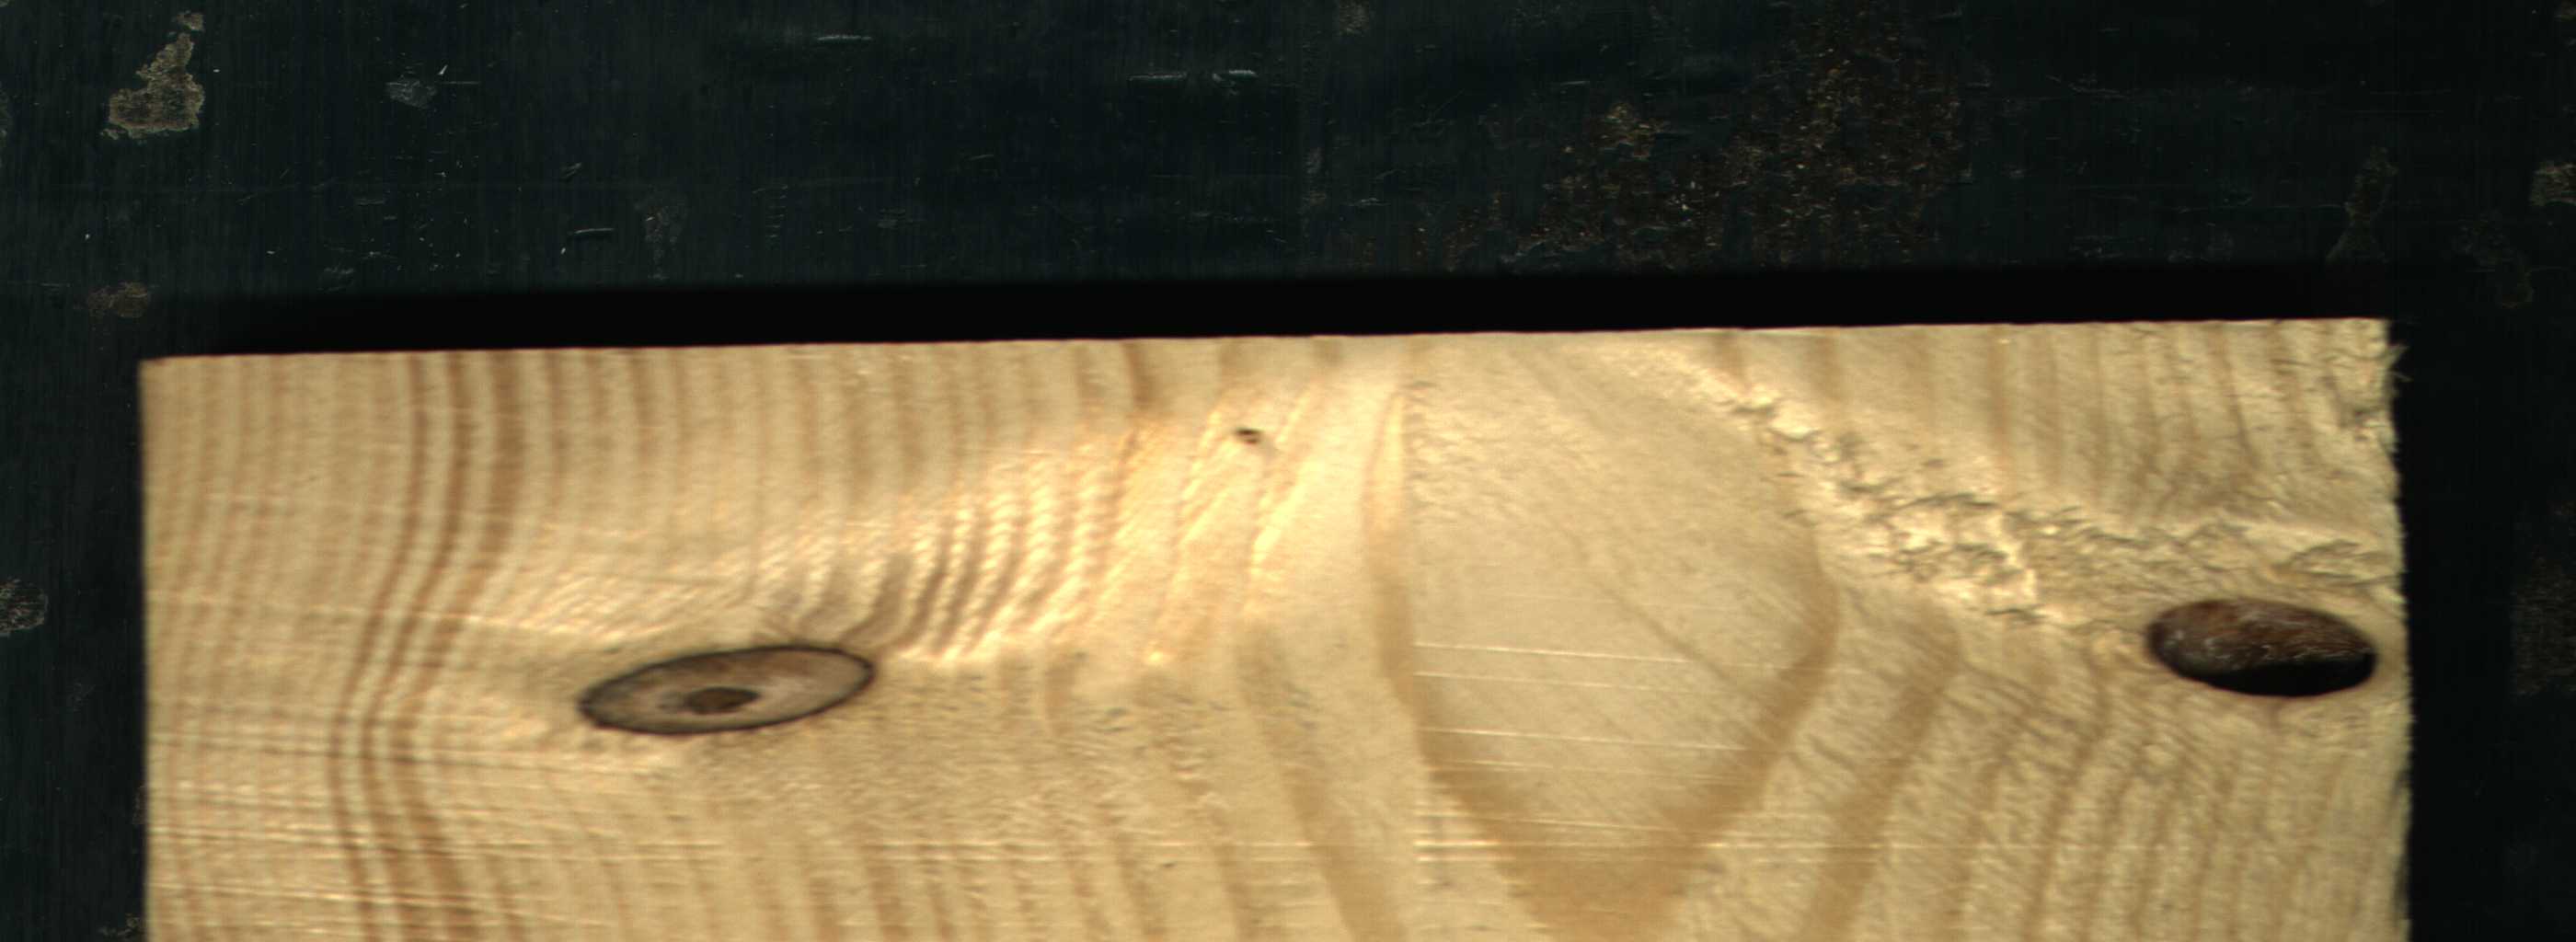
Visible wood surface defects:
Knot_missing
Dead_Knot